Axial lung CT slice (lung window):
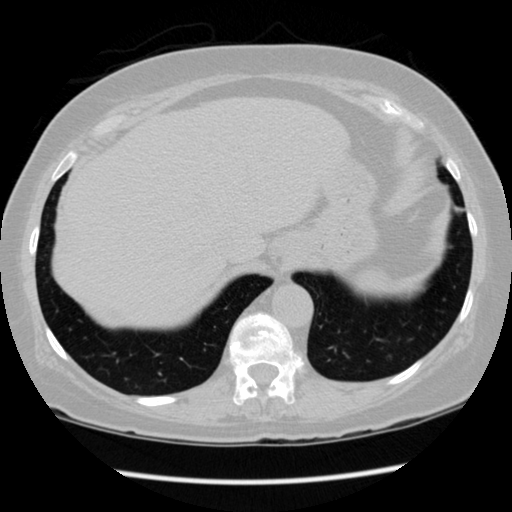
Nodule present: no